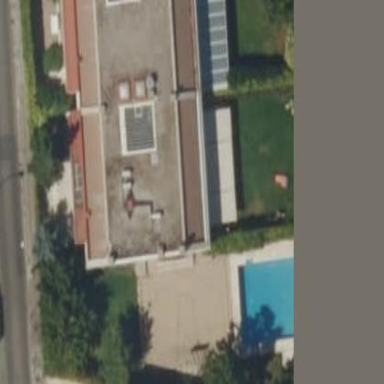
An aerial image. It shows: Terrace building.